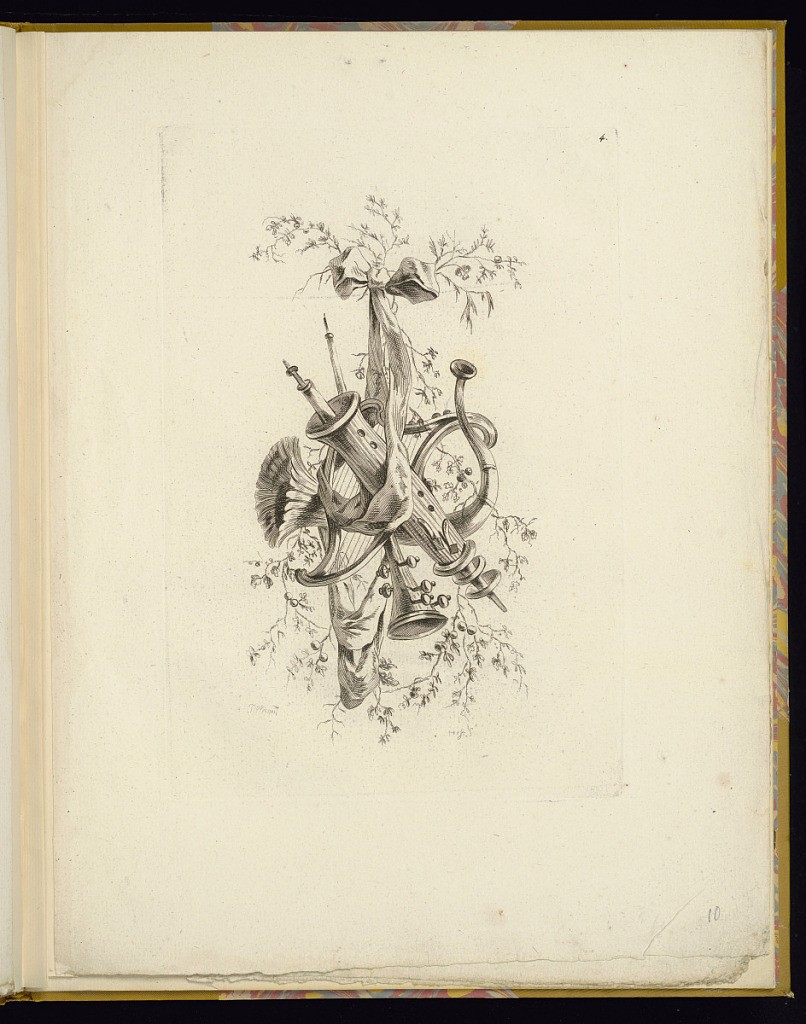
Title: Design for a Pendant Trophy
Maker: Jean-Baptiste Pillement, French, 1728–1808
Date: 1772–77
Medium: Etching on laid paper
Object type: Print
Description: Design for a chinoiserie pendant trophy, from a series of six prints. The trophy features a ribbon tied in a bow with flowers and sprigs, wrapped around musical instruments, including a harp and a horn. The plate is signed.